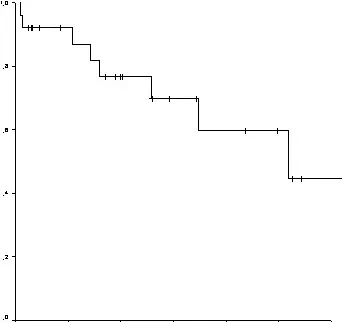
Overall survival of the entire series of 25 chordoma patients.
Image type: electrography (ekg)